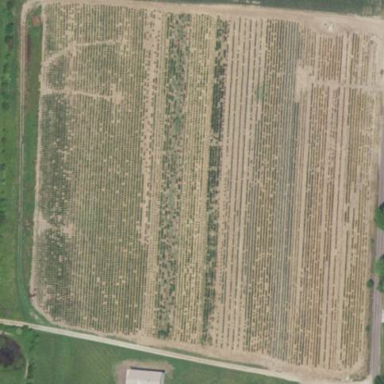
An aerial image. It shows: Plant nursery filled with trees.